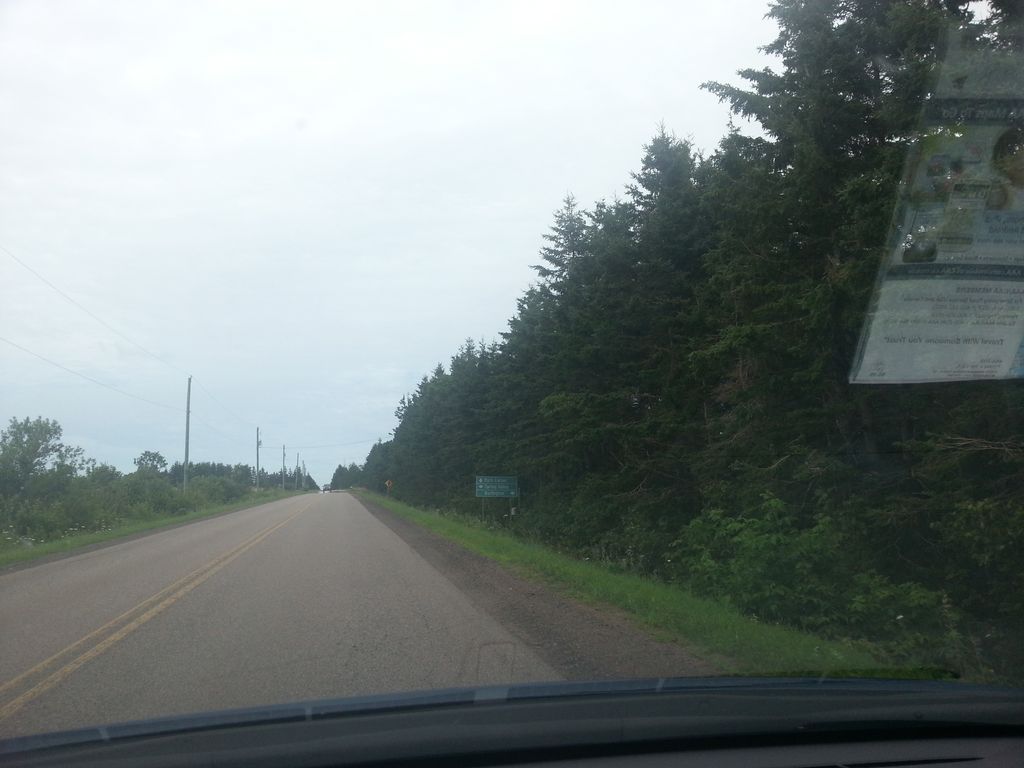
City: charlottetown